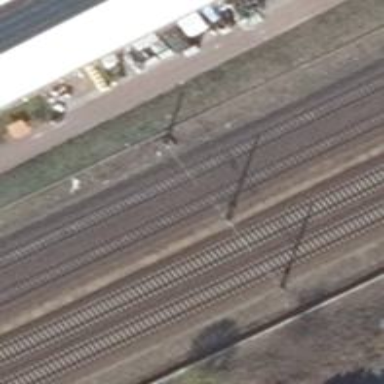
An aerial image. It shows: Railway with electrified contact lines.